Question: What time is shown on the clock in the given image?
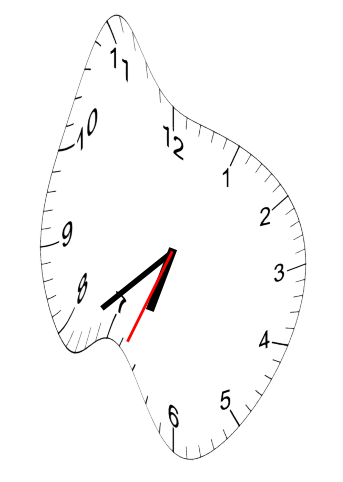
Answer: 06:38:34